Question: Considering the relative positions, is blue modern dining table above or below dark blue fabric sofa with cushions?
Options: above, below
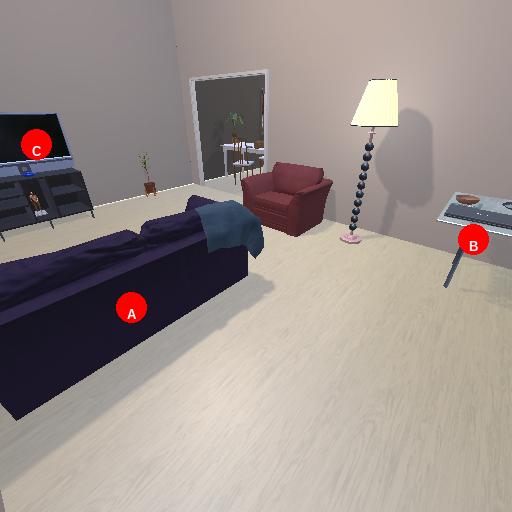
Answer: above